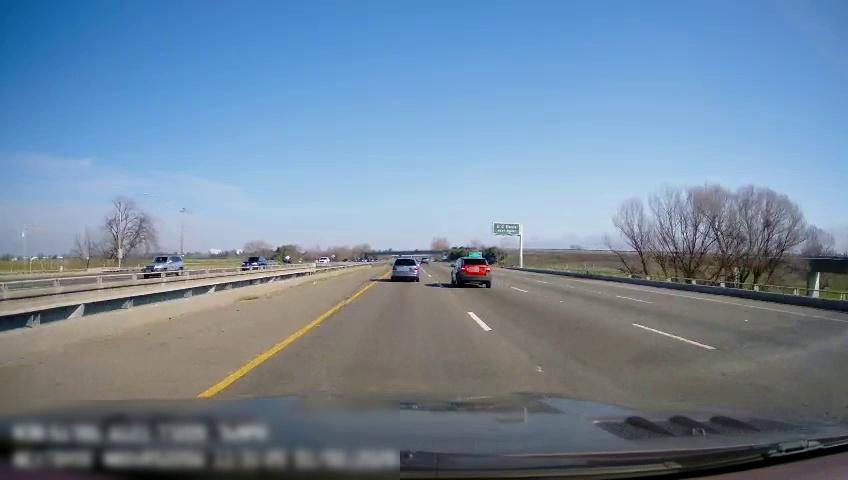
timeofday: Day
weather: Sunny
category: Drivable Space
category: Drivable Space
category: Vehicles | SUV
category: Vehicles | Car
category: Vehicles | SUV
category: Lanes | Current Lane
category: Lanes | Current Lane
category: Lanes | Alternate Lane
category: Lanes | Alternate Lane
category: Lanes | Alternate Lane
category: Traffic | Signs